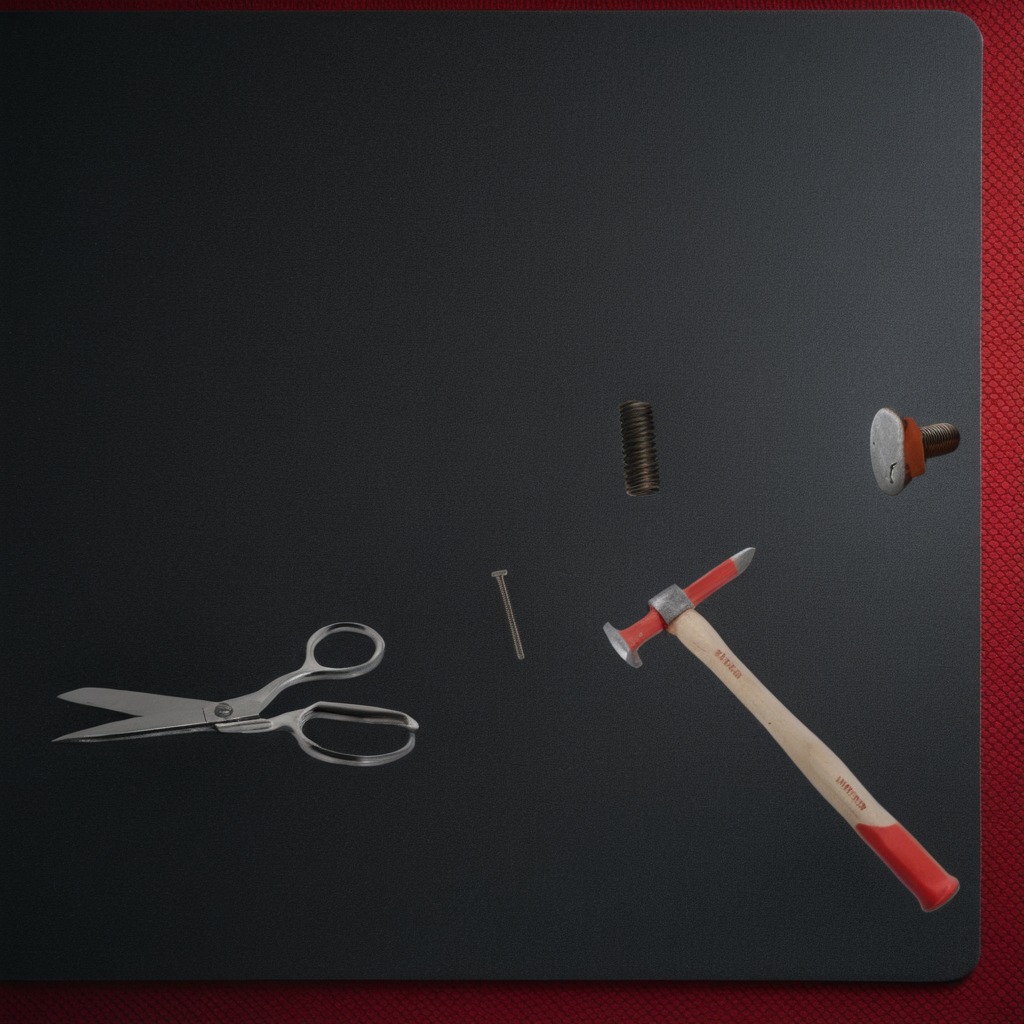
A metal machine screw, an iron nail, a hammer, a coiled metal spring, and a pair of scissors are lying on the granite tabletop.